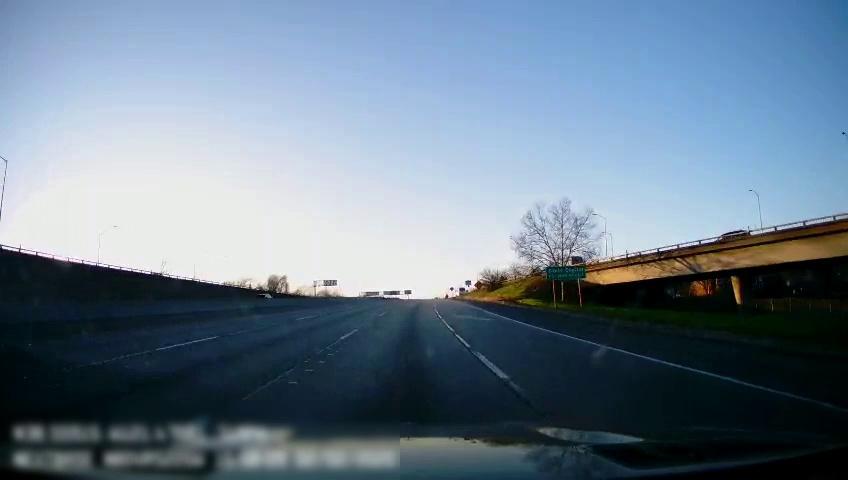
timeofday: Day
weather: Sunny
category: Drivable Space
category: Vehicles | SUV
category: Vehicles | Van
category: Vehicles | Car
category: Vehicles | Bus
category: Lanes | Current Lane
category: Lanes | Current Lane
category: Lanes | Alternate Lane
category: Lanes | Alternate Lane
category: Traffic | Signs